The plot is a Morlet-wavelet scalogram of a rotor-rig vibration measurement. Classify the rotor condition as one of: normal, misalignment, unbalance, looseness.
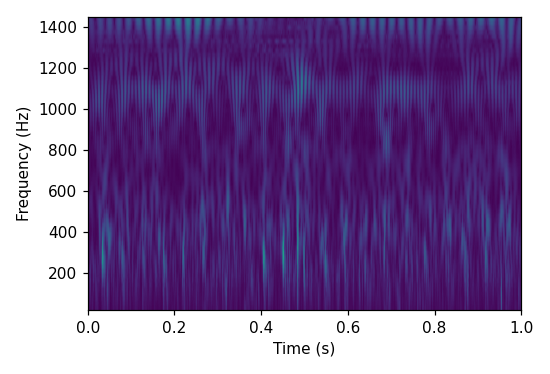
Answer: looseness